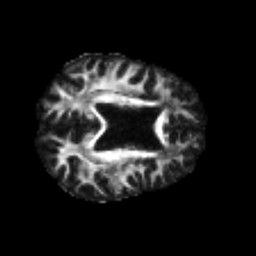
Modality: FA
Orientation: axial
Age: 45
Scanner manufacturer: philips
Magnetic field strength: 3 T
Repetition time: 8.574 s
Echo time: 0.1268 s